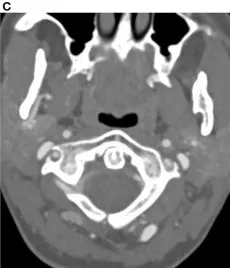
Following resection of the left C1 transverse process. (C) Following left transverse process resection, the left internal jugular vein has now also expanded.
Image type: radiology (ct)